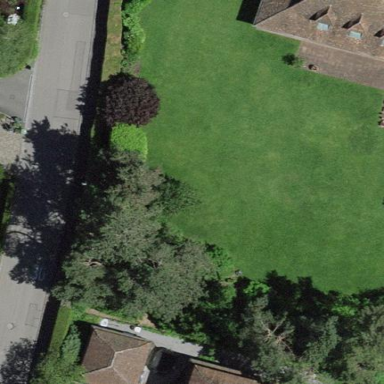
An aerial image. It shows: Garden that is leisure land.